Question: NetSim Error : No license for product (-1)
When I run NetSim simulator, Simulation does not commence.
"No license for product (-1)"

is displayed in the command prompt.
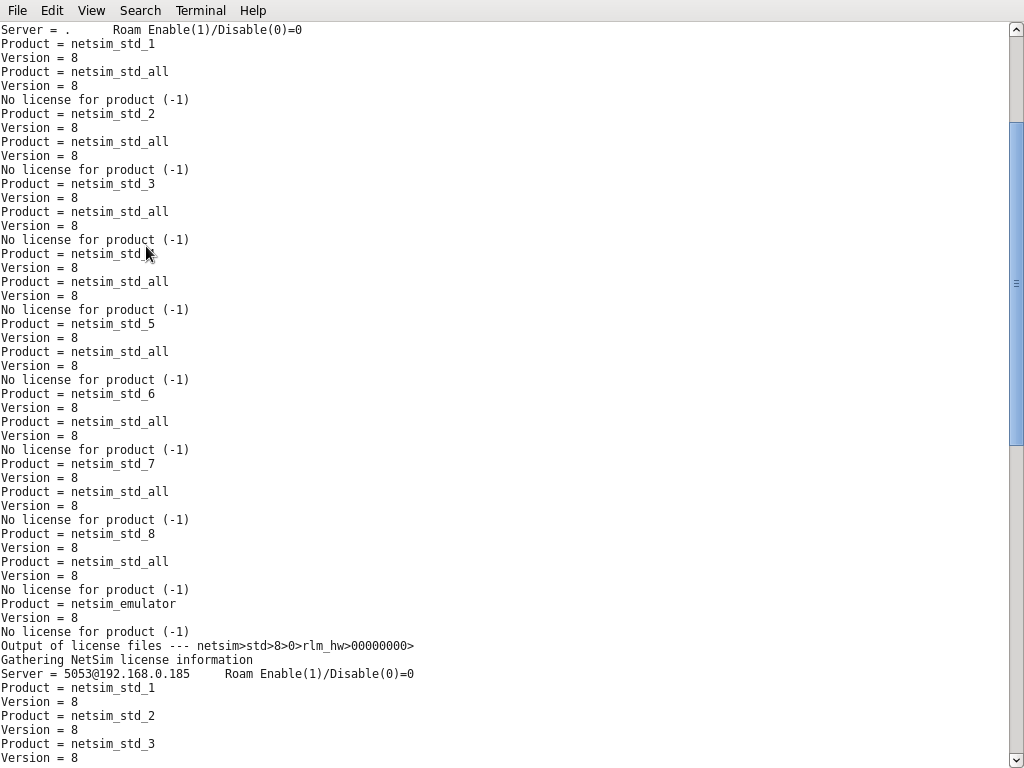
Answer: NetSim v7 works based on the client-server architecture. When NetSim runs in the client machine, it will check for the license in the same machine, first. If license is not available in the same machine, then "No license for product (-1)" will be displayed in the command prompt and the server machine will be checked for the availability of license. If no license is available in the server machine also, then again "No license for product (-1)" will be displayed in the command prompt.
So, if "No license for product(-1)" is displayed in the command prompt two times, then check in the NetSim license server to know about the availability of license and adjust the number of current users of NetSim, in order to get the license.